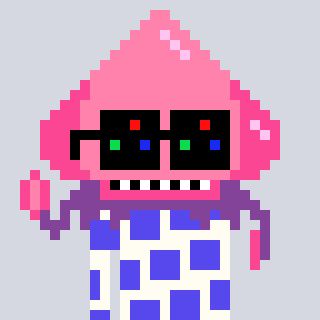
a pixel art character with square black sunglasses, a squid-shaped head and a grayscale-colored body on a cool background